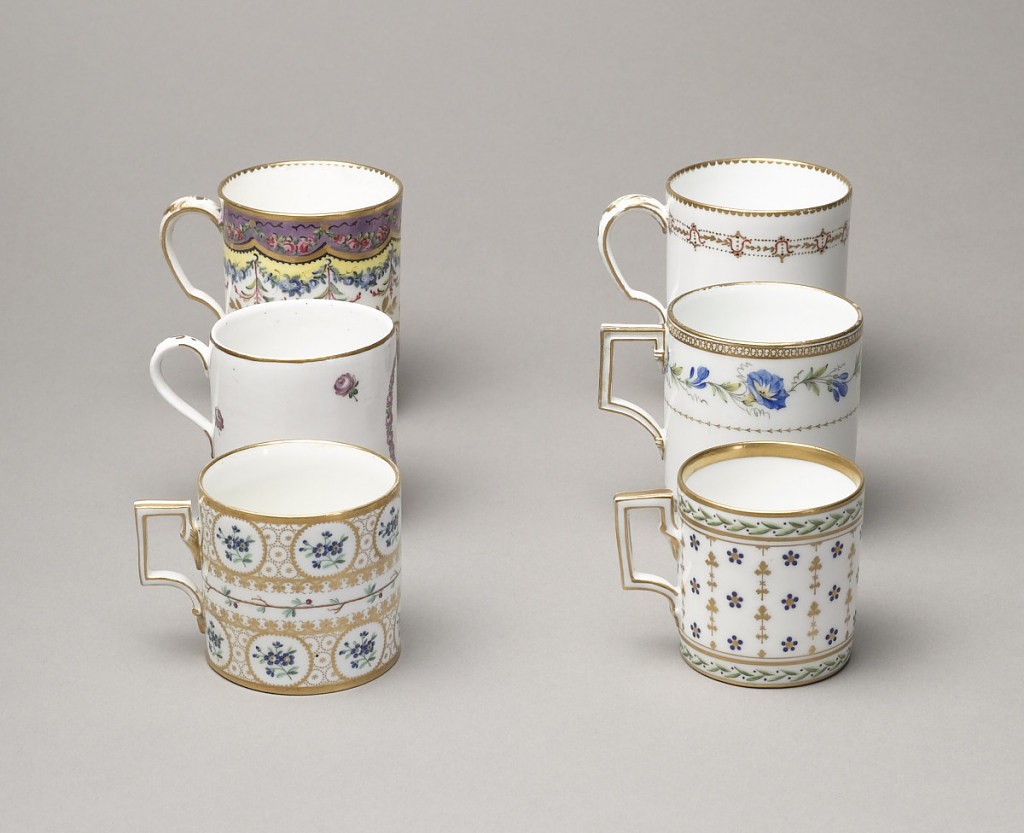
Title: Saucer
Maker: Meissen Porcelain Manufactory, German, active from 1710 to the present
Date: late 18th century
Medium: hard paste porcelain, vitreous enamel, gold
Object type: saucer
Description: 1936-13-16-a,b: A porcelain cup and saucer with floral pattern in ...;     1938-57-489-a,b: A porcelain cup and saucer with floral swags and g...;     1942-25-21-a,b: A porcelain cup and saucer with floral pattern in ...;     1953-17-108-a: Cylindrical cup with small strap handle. Thick, un...;     1953-17-20: A porcelain cup with floral pattern in gilding. An...;     1953-17-72-a,b: A porcelain cup and saucer with floral pattern in ...;     1992-5-41-a,b: Vienna coffee can / cup and saucer50